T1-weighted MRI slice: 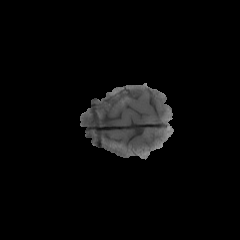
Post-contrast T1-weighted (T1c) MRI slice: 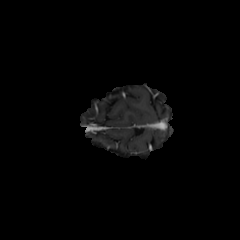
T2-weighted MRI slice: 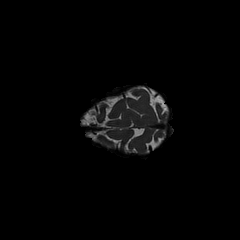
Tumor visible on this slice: no